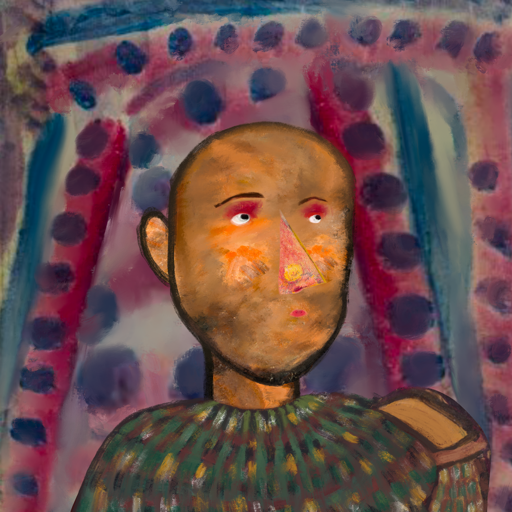
Background: HillGirl, Head And Neck Side: Gypsy_Queen, Face Side: Irani, Bust: After_Raid, Hair Side: Blank, Head Accessory: Blank, Second Necklace: Blank, Necklace: Blank, Baby: Blank